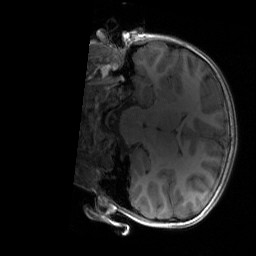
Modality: T1w
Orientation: coronal
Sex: male
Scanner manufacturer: siemens
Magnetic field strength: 3 T
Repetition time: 1.9 s
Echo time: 0.00243 s